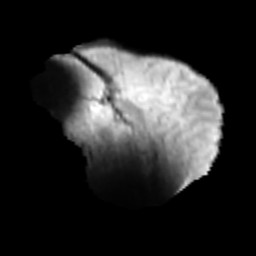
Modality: T2w
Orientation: sagittal
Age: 13
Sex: male
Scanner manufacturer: siemens
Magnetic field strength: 3 T
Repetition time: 3.8 s
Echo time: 0.07 s